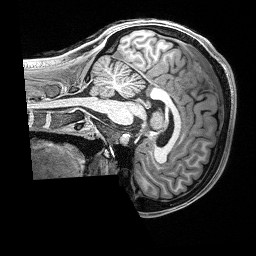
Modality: T1w
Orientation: sagittal
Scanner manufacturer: siemens
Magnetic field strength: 3 T
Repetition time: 2.4 s
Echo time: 0.00122 s